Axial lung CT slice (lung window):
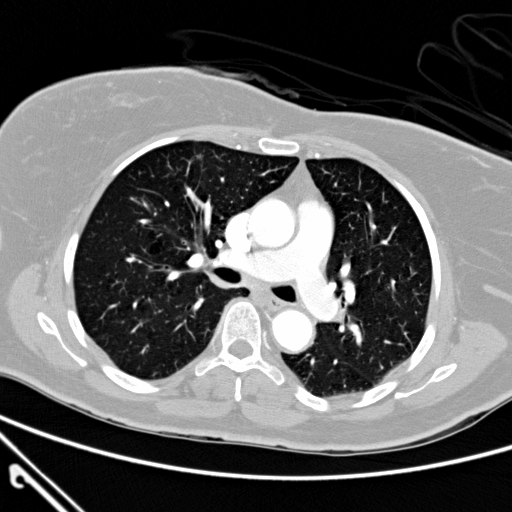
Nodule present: yes
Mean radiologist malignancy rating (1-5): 3